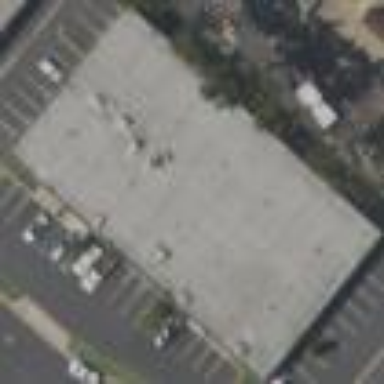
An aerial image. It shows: Commercial building.